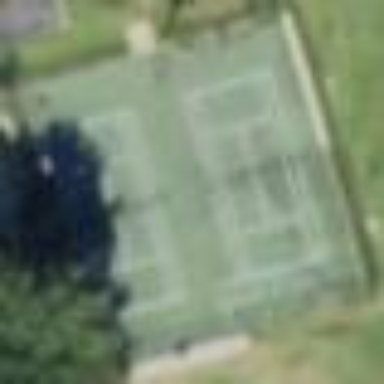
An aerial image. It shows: Tennis court on the leisure land pitch.